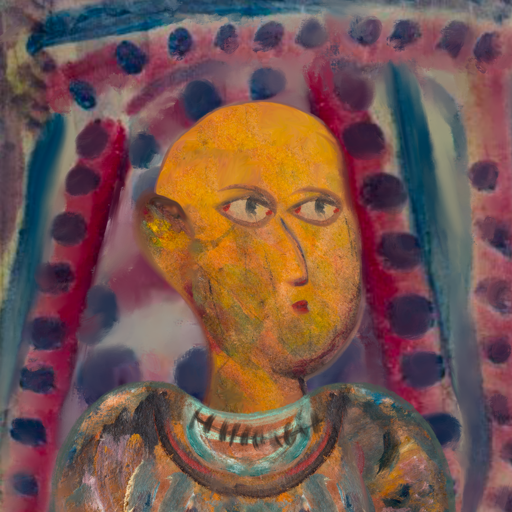
Background: HillGirl, Head And Neck Side: Gypsy_Mother, Face Side: GypsyMother, Bust: Boggyland, Hair Side: Blank, Head Accessory: Blank, Second Necklace: Blank, Necklace: In_The_Sun, Baby: Blank